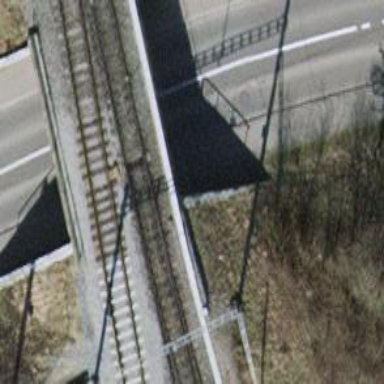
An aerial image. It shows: Railway bridge with electrified contact lines. It is siding with one track.